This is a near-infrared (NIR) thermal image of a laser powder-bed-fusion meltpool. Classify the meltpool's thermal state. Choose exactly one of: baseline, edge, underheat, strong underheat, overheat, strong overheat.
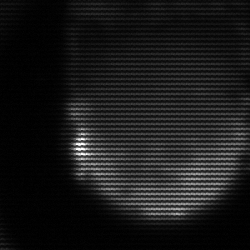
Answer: edge